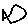
Label: fish